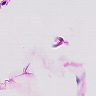
Metastatic tissue present: no